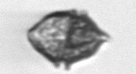
Label: Kryptoperidinium_triquetrum